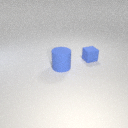
small blue rubber cube to the right of large blue rubber cylinder